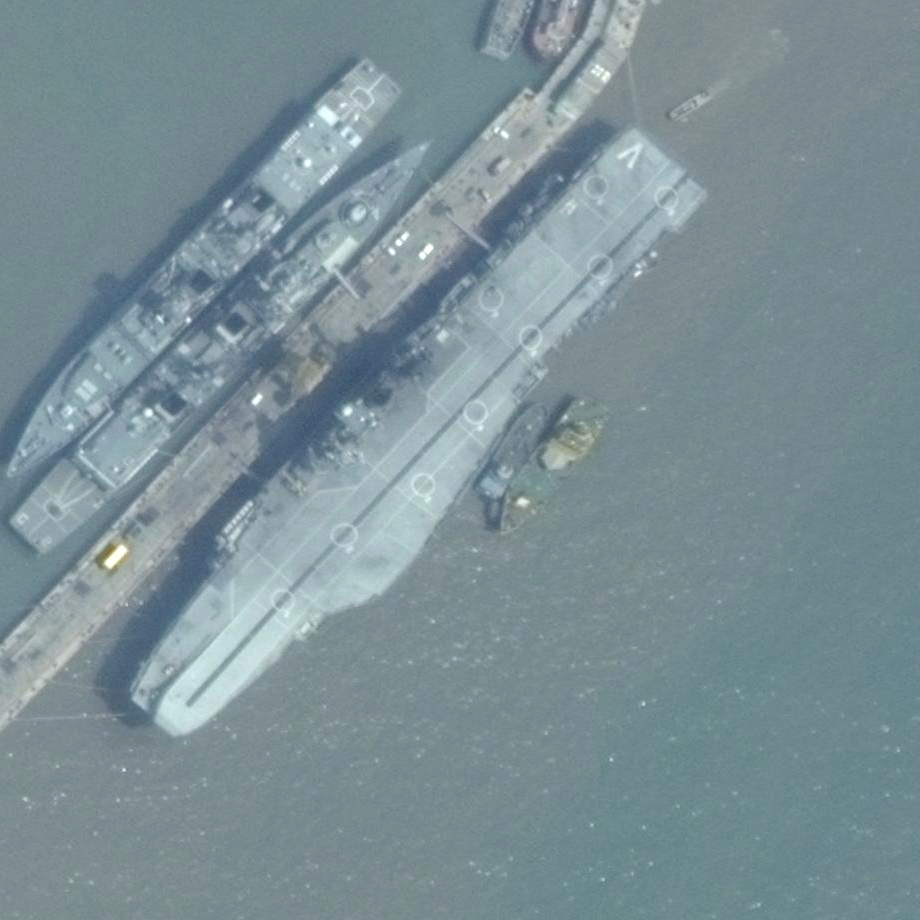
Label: aircraft_carrier